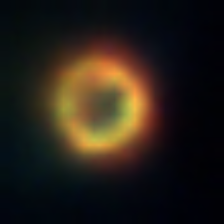
Taxon: NanoPlankton
Group: Other